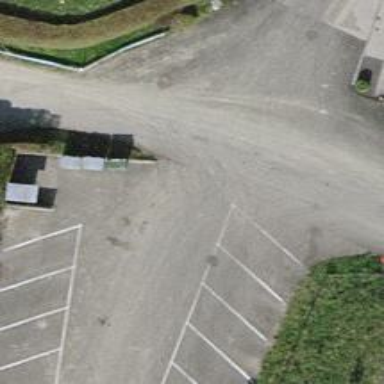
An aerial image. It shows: Asphalt parking aisle designated as service road.